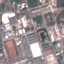
Label: Industrial